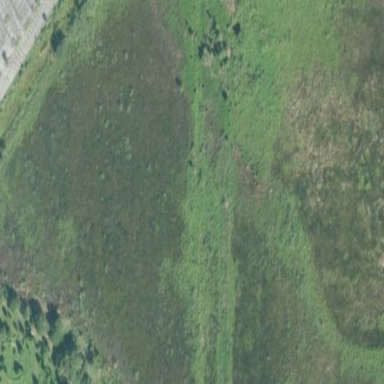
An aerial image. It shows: Wetland area characterized by wet meadow.